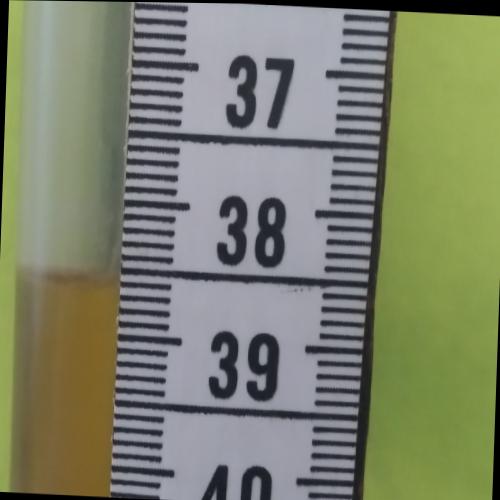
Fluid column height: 38.6 cm